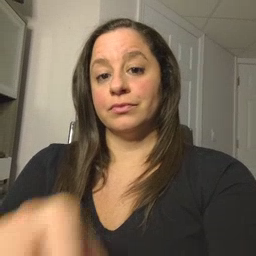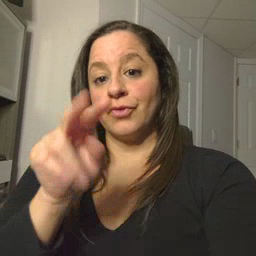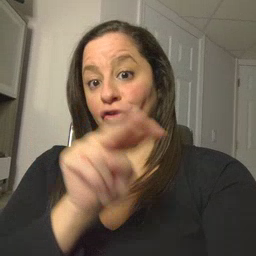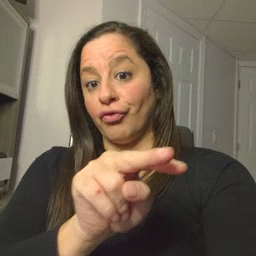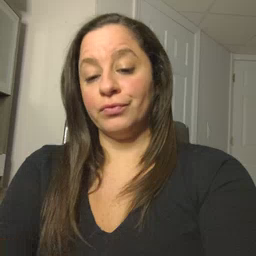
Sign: look